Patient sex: M
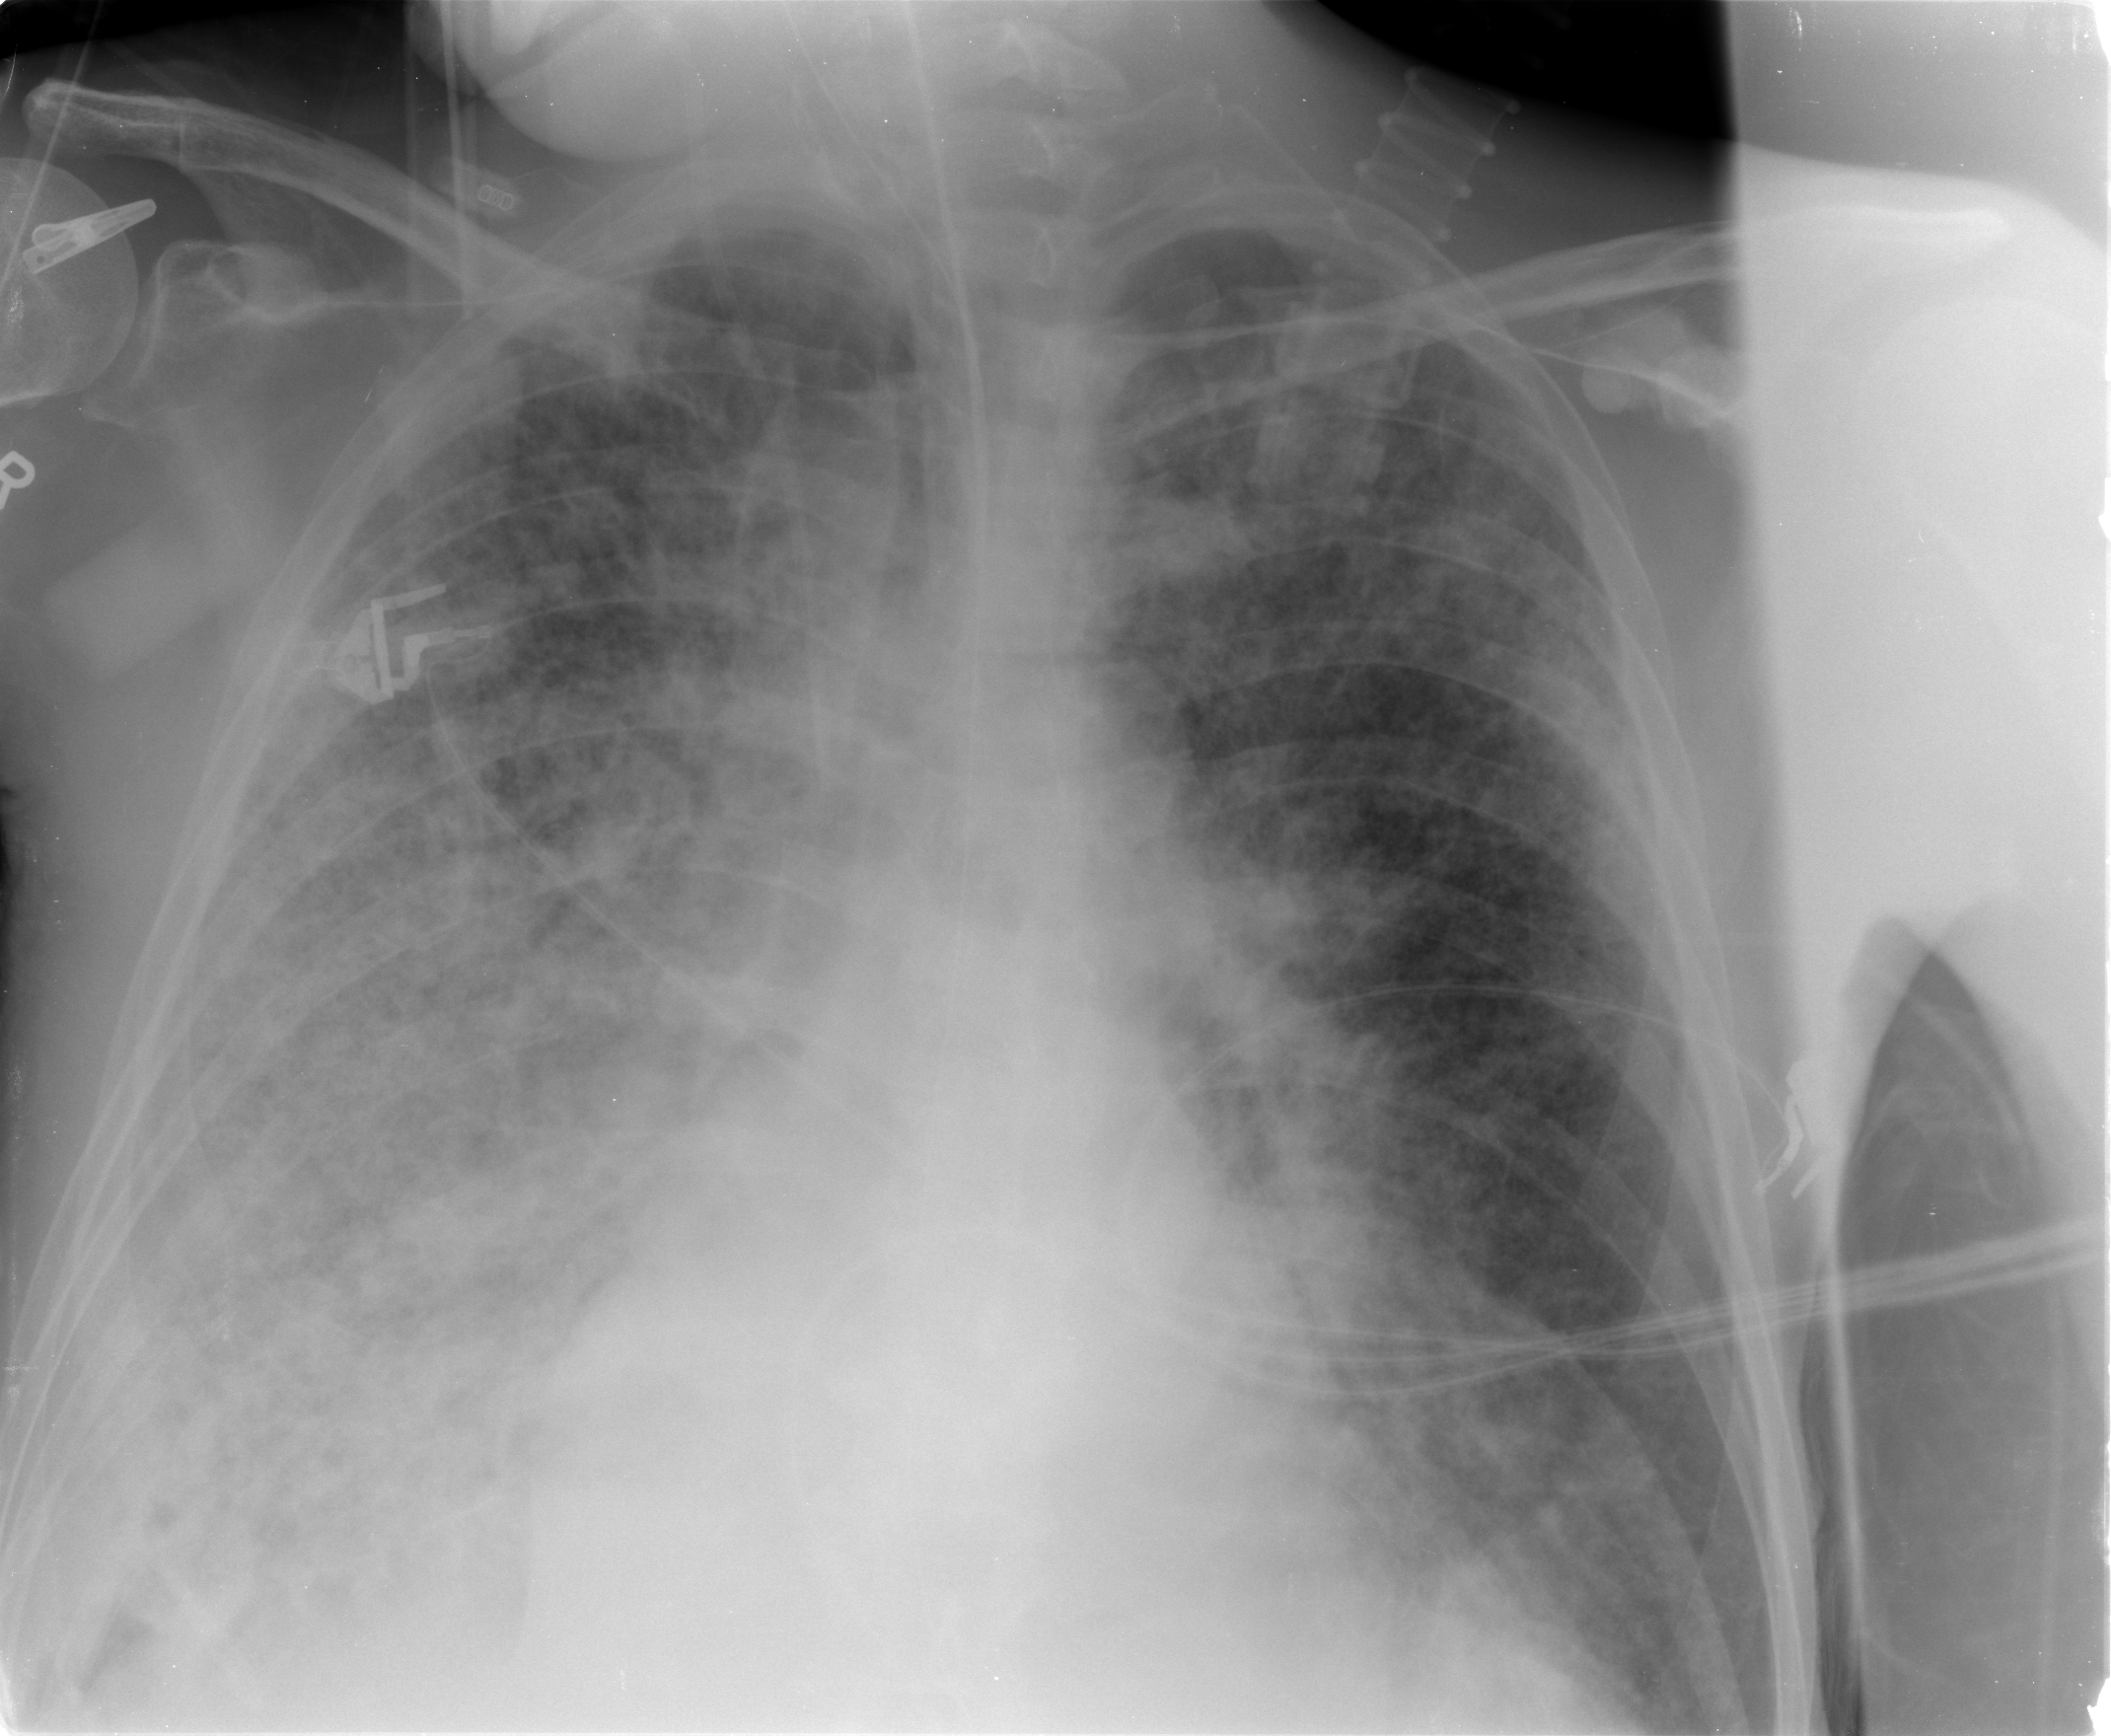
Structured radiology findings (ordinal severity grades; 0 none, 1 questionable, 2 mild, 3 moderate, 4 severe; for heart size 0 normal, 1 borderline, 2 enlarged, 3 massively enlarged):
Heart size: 1
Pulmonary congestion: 2
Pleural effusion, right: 2
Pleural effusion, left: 0
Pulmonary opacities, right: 4
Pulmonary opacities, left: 3
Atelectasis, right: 4
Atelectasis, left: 2